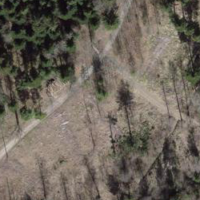
EUNIS habitat code: 44
Species observed at this site:
Pholidoptera griseoaptera
Gomphocerippus rufus
Pseudochorthippus parallelus
Chorthippus brunneus
Chorthippus biguttulus